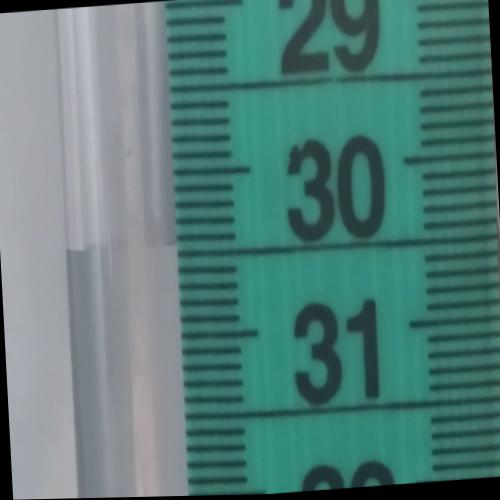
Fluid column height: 30.5 cm